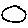
Label: circle